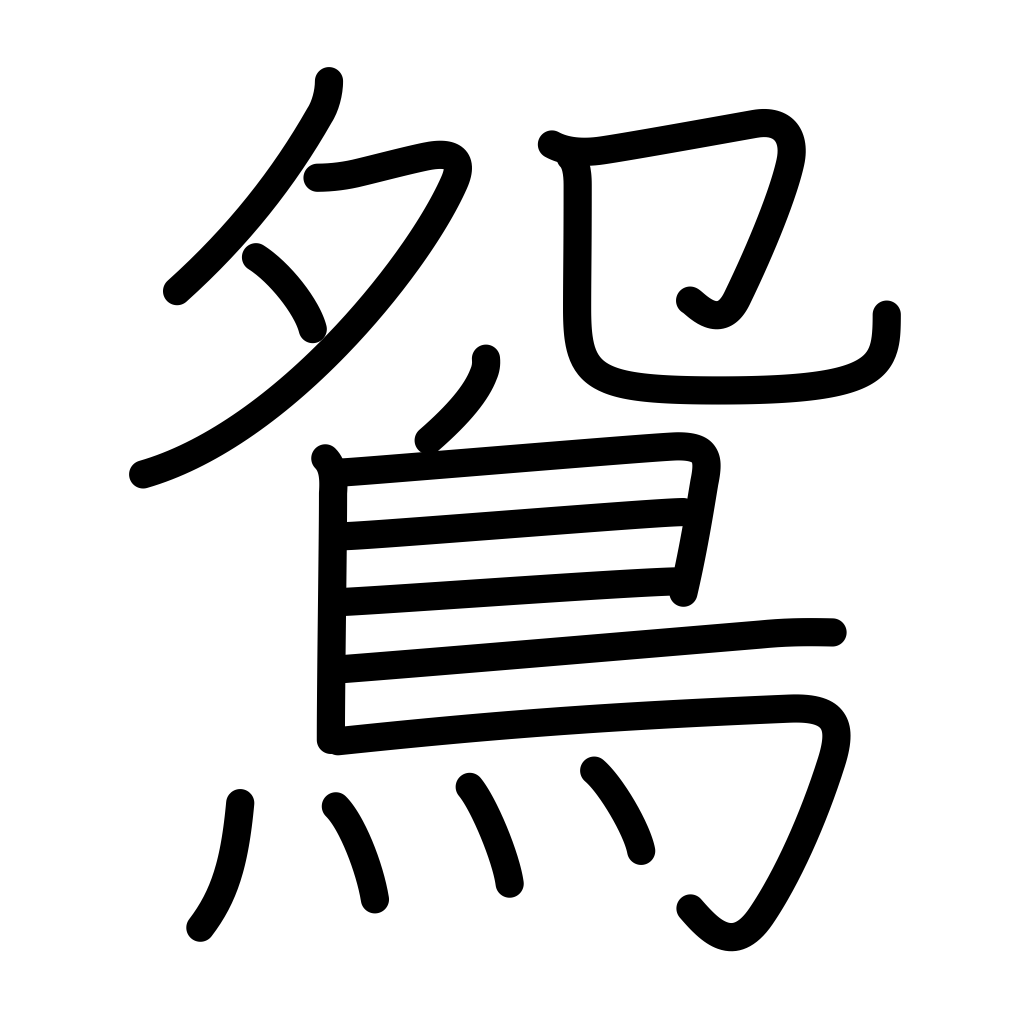
Meaning: male mandarin duck